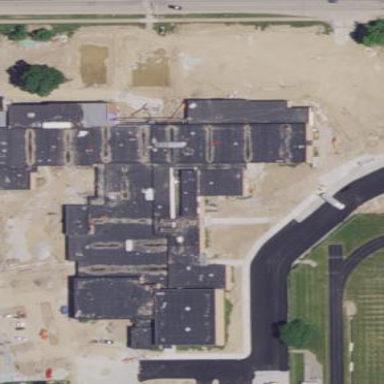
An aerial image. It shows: School building.